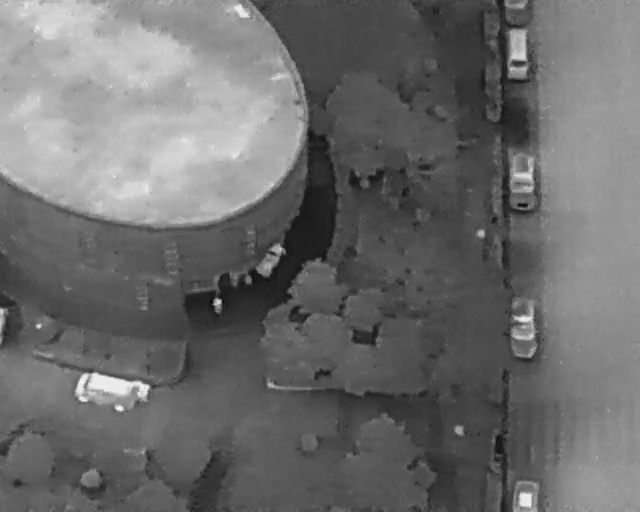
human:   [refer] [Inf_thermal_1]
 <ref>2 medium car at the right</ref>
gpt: <box>[[77, 32, 86, 37, 2], [76, 60, 87, 66, 2]]</box>